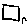
Label: square